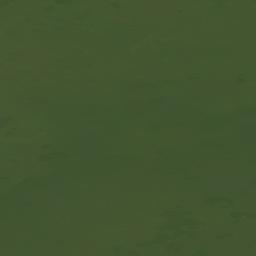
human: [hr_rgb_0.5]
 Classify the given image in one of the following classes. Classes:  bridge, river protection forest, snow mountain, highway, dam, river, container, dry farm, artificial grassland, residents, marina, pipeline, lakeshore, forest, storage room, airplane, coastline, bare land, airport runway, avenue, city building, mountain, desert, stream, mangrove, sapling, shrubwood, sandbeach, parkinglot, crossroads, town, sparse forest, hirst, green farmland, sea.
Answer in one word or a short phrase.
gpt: sea